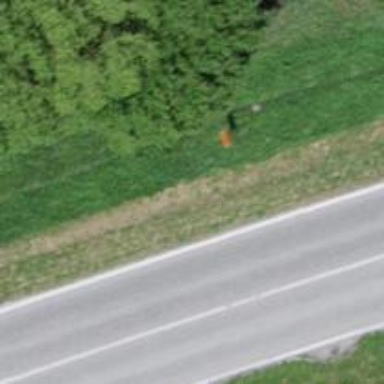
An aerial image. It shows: Pole supporting roof covering pipeline marker.